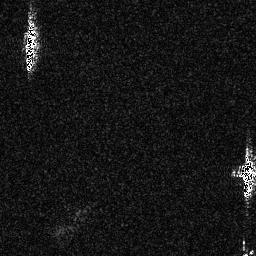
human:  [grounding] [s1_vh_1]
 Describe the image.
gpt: In the satellite image, there is  <ref>1 medium ship </ref> <box>[[8, 9, 15, 28, 0]]</box> located at top left.